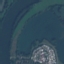
Label: River